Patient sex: F
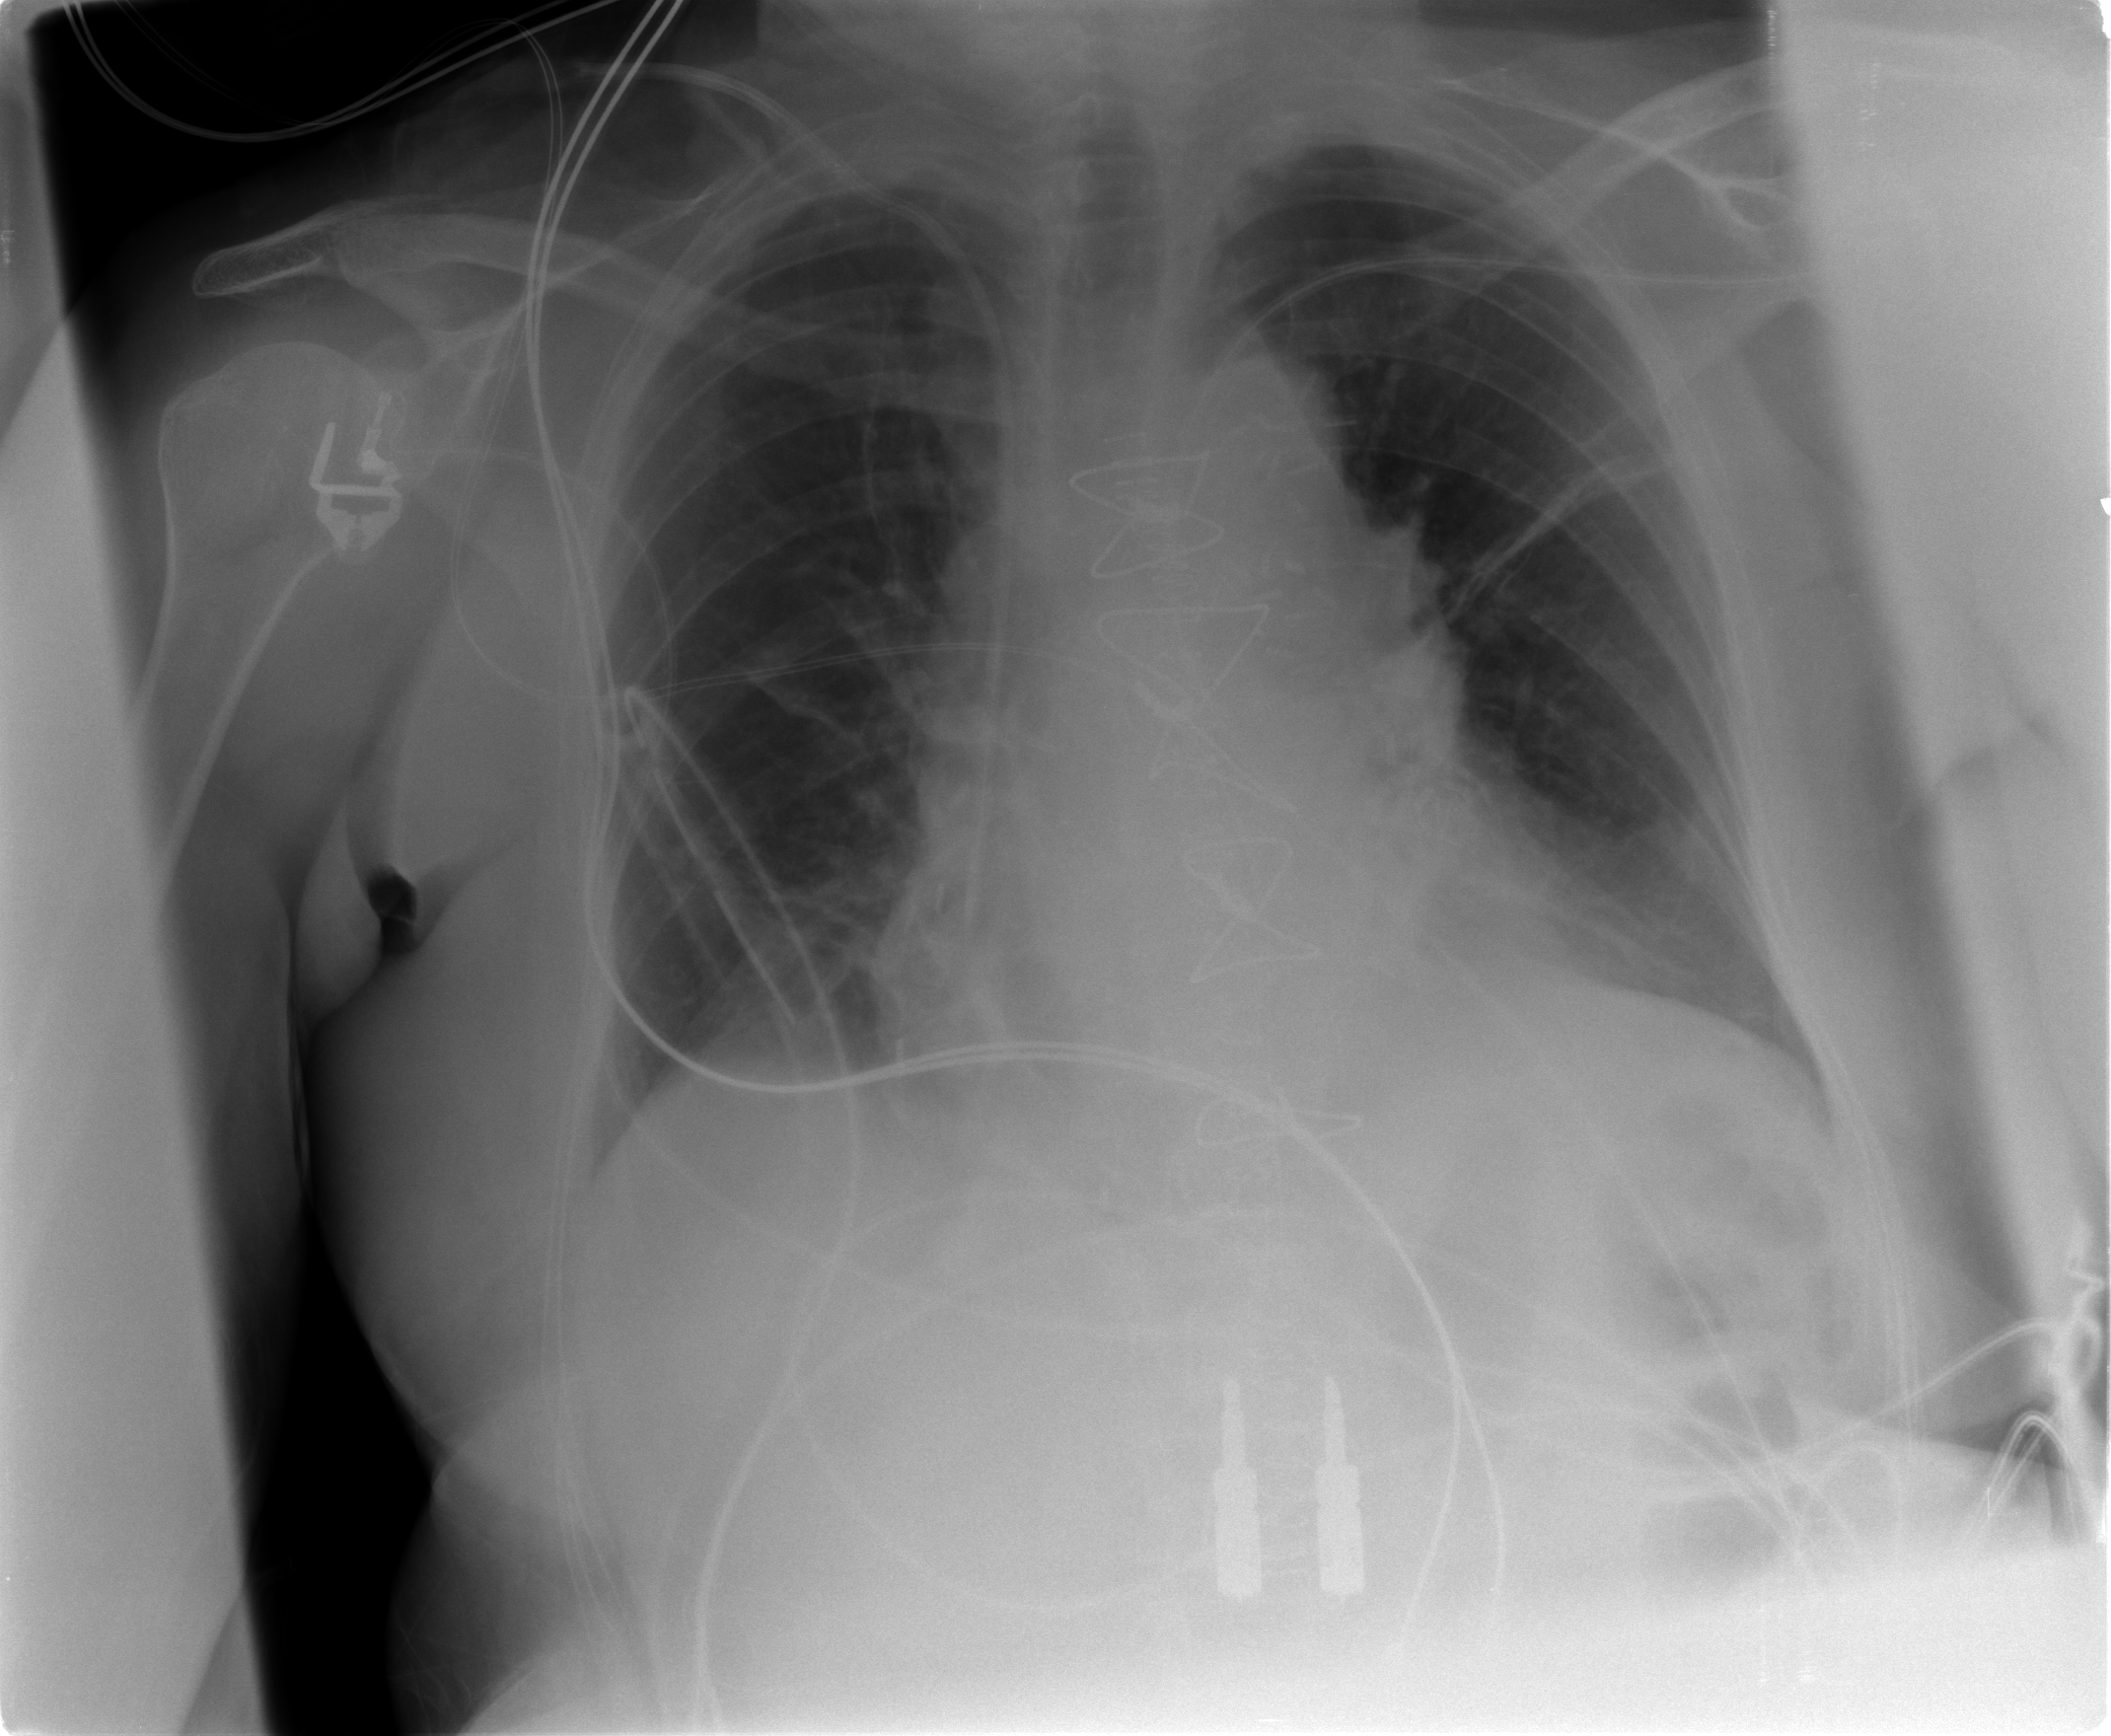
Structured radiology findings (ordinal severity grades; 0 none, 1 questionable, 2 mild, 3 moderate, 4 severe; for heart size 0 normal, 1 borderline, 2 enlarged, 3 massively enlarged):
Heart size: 2
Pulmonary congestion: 2
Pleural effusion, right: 0
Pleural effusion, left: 0
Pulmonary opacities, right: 0
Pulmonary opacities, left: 0
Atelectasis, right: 0
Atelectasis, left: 2